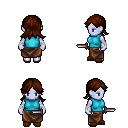
a pixel art fantasy rpg character, female body template, dark elf, purple skin, teal sleeveless shirt, robe skirt, brown loose hair, white cloth bandages, brown slippers, dagger, four views (front, back, left, right), 2x2 character sprite sheet, small pixel art, hard edges, no anti-aliasing